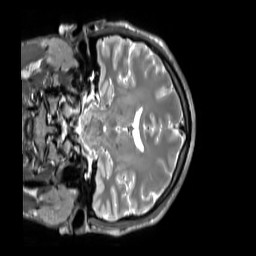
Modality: T2w
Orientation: coronal
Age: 28
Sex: male
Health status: ill
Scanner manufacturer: siemens
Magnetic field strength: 3 T
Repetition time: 2.8 s
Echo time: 0.326 s